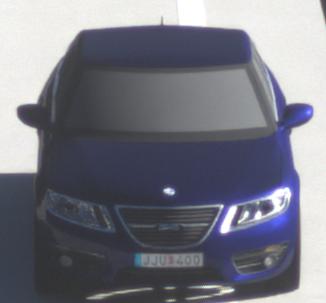
Make: Saab
Model: 5-Sep
Detailed model: 9-5 1.6T
Model produced from: 2010/06
Model produced until: 2011/12
Doors: 4
Color: blue
Road condition: dry road
Daytime: sunrise or sunset
Contrast: medium contrast